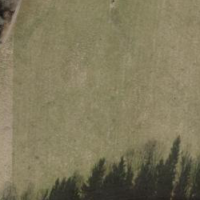
EUNIS habitat code: 44
Species observed at this site:
Buteo buteo
Vulpes vulpes